Question: I have four tables: 'ExternalName', 'InternalName', 'ExternalInternalNameMap' and 'Transaction'. ExternalName and InternalName have a many to many relationship. ExternalInternalNameMap is the junction table between ExternalName and InternalName.
Constraints are:
- - -
Thus an ExternalInternalNameMap can have many transactions and a transaction can only correspond to one ExternalInternalNameMap.

The Transaction table must join to the other tables so that the ExternalName and InternalName can be associated with the Transaction.
Having the ExternalInternalNameMap.Id as foreign key in the Transaction table seems a natural choice, but when a row is initially added to the Transaction table, only the ExternalName is known. Later, a user maps an ExternalName to a InternalName. Only then do we have a row in ExternalInternalNameMap. The user needs to see the transaction data to know how to map an ExternalName to InternalName.
: Transaction could have a fk to ExternalInternalNameMap but InternalNameId (in that table) will initially be NULL. In that case, we cannot enforce duplicate InternalNameId and ExternalNameId combinations in that table.
: Transaction could contain a fk to ExternalName and fk to InternalName (which would initially be NULL). In that case though, the database does not enforce Transaction to contain valid ExternalName and InternalName mappings.
Is there another approach that resolves these issues?
Edit: Corrected diagram
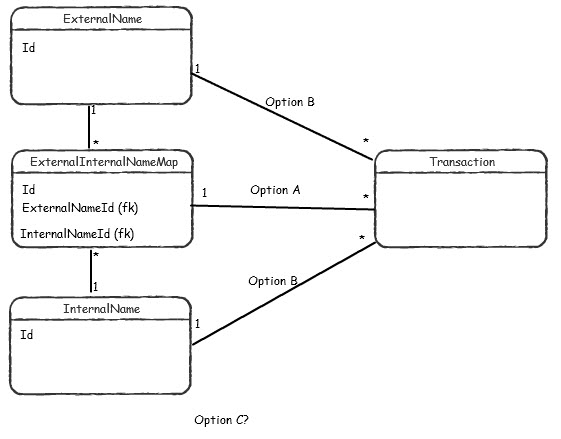
Answer: I will suggest having a combination of A and B options.

To enforce integrity constraint in database design level, you will need to use a composite primary key on the junction table.
PK of 'ExternalInternalNameMap' will be '{EN_ID, IN_ID}'
Having an optional foreign key of 'ExternalInternalNameMap' inside 'Transaction' table pulse a check constraint will result consistency.
'''
Transaction table = {FK_EN_ID, FK_EINM_EN_ID, FK_EINM_IN_ID, ...}
'''
check constraint on Transaction table =
'''
{FK_EINM_EN_ID is null OR (FK_EINM_EN_ID = FK_EN_ID)}
'''